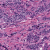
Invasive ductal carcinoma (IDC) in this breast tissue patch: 1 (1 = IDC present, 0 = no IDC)